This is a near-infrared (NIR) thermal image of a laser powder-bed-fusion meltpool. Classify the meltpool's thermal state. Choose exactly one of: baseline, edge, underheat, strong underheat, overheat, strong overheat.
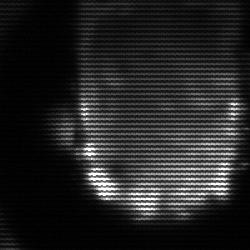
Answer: baseline